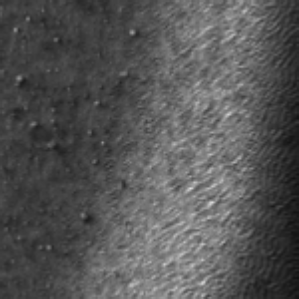
Label: frost